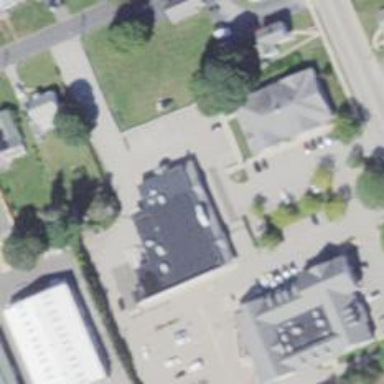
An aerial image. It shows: Post office.